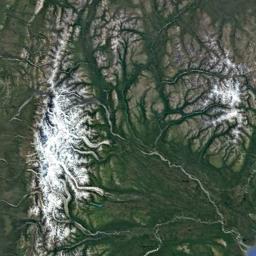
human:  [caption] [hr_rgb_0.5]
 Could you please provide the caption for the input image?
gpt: The snowberg is partly covered with snow and ice and partly covered with vegetation .

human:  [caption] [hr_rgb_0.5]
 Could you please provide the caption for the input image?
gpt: The snow berg is consist of green plants,Bare land and white snow .

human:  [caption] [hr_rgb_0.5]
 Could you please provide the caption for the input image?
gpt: White, Brown, And green transitions from the peaks to the bottom of the peaks in the Snow Mountain Range .

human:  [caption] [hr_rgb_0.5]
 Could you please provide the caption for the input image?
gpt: There is a lot of snow on the snowberg .

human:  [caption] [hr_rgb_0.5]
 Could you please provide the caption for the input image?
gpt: There are some snow and green land on the snowberg .